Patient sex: M
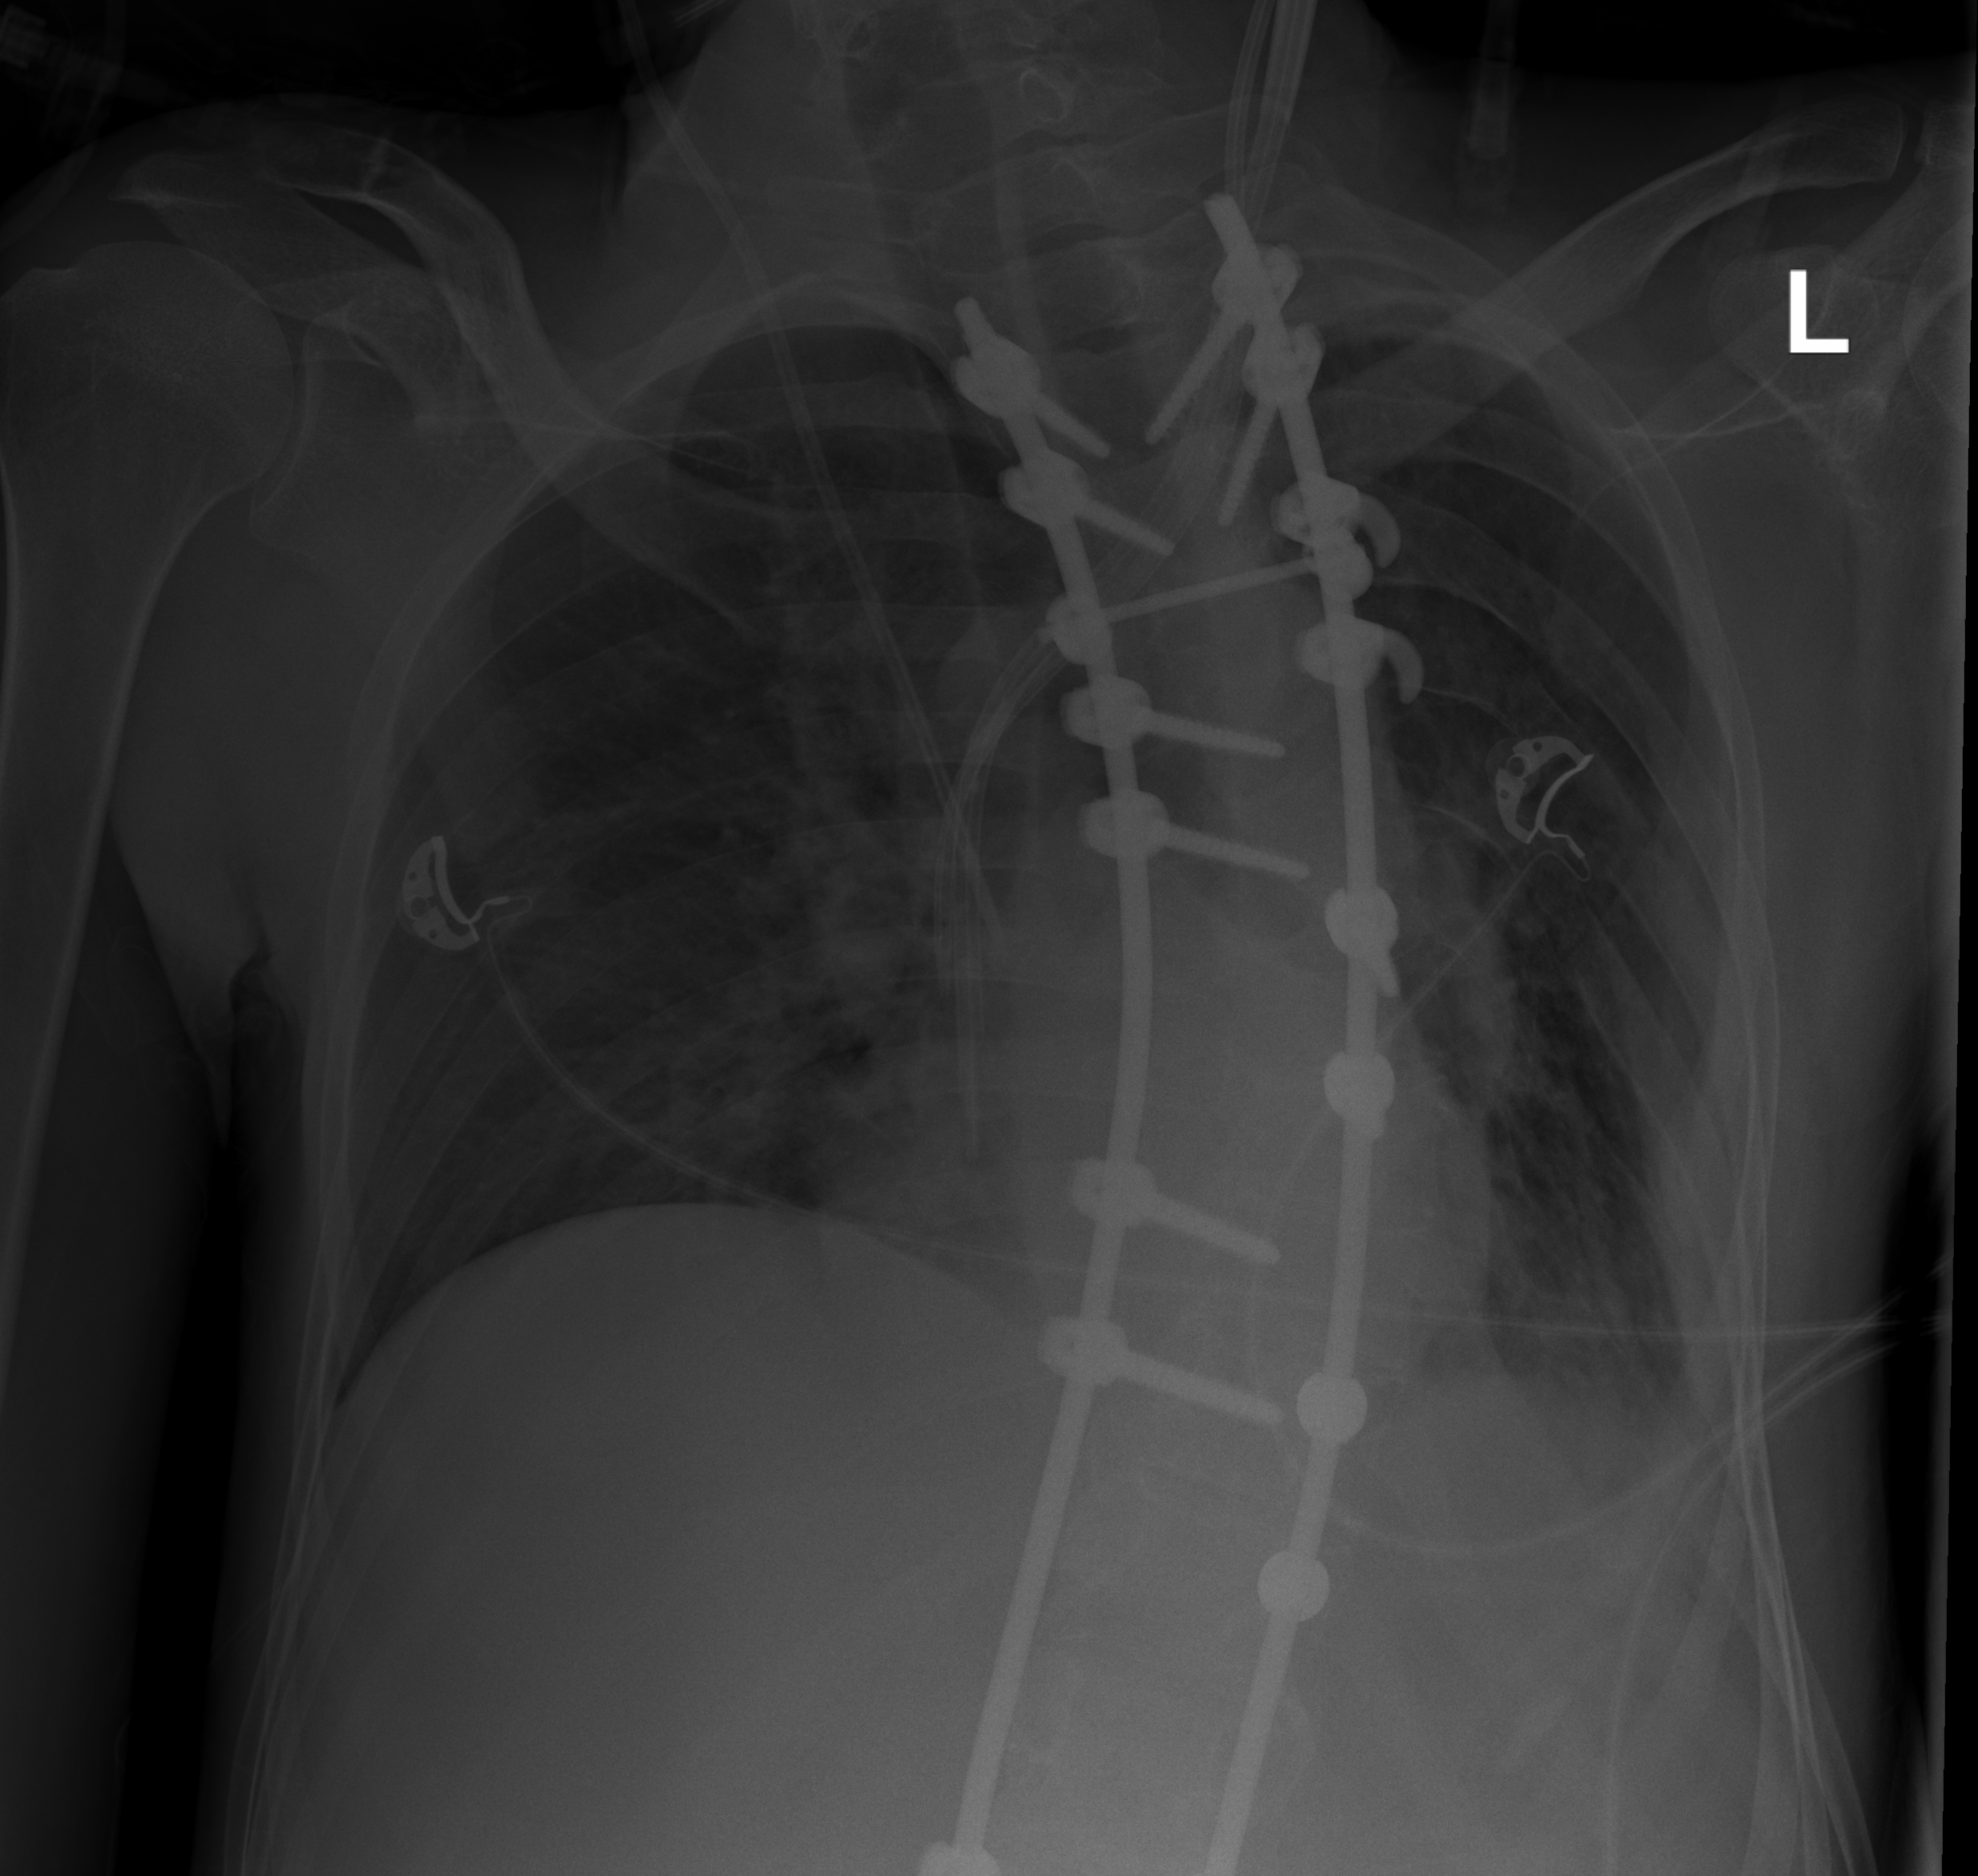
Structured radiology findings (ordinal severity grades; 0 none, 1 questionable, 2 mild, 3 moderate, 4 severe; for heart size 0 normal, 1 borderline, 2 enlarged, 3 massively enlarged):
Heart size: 0
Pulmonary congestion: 0
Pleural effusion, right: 0
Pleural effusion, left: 0
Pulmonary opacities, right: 0
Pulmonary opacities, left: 2
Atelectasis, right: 0
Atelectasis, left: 2